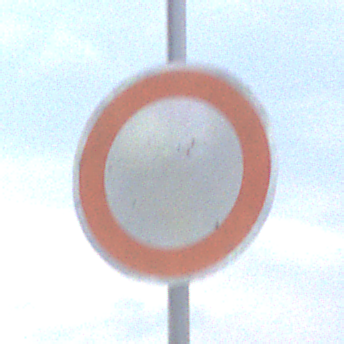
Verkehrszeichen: VerbotFahrzeugeAllerArt
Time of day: Midday
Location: Outdoor (RoadRail)
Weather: PartlyCloudy
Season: NotSpecified
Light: Natural